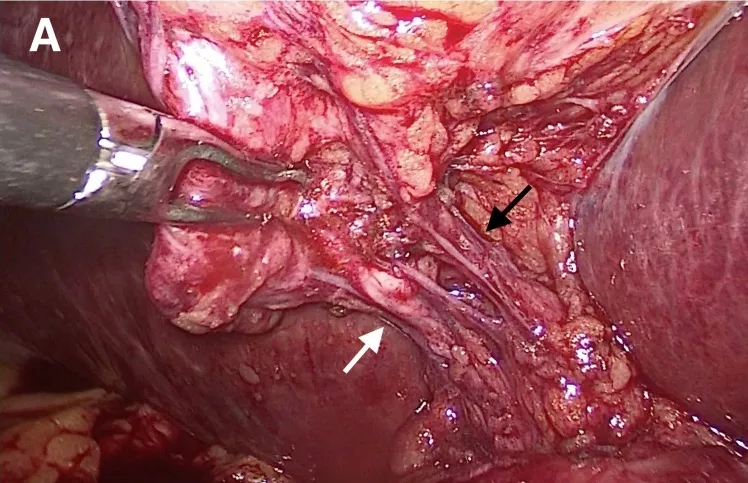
The cystic duct (white arrow) and cystic artery (black arrow) have been dissected with the critical view of safety principle.
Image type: medical_photograph (other_medical_photograph)